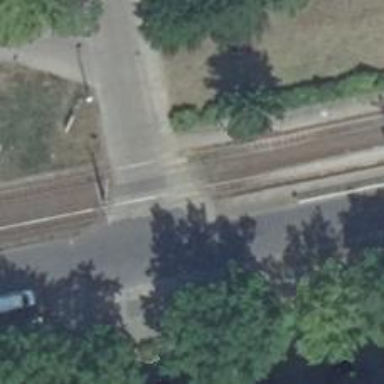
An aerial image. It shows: Uncontrolled railway crossing.